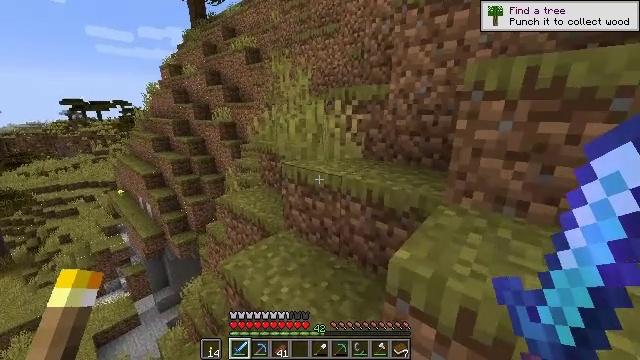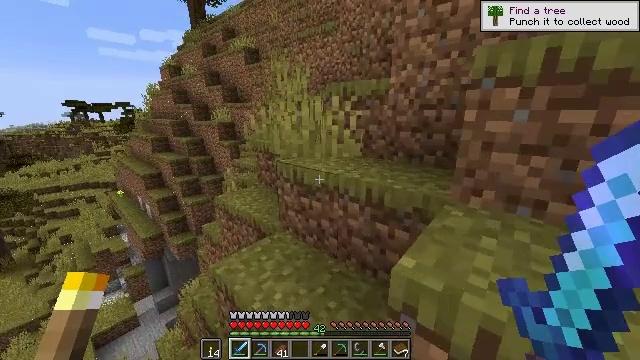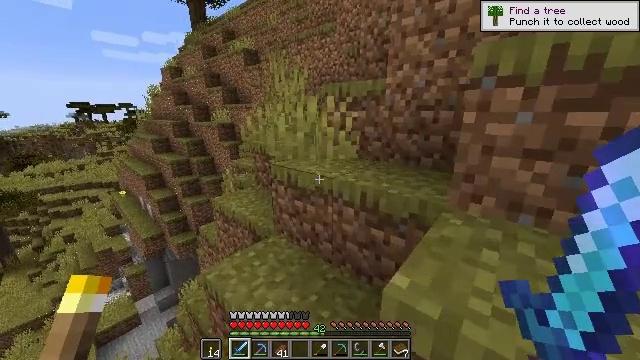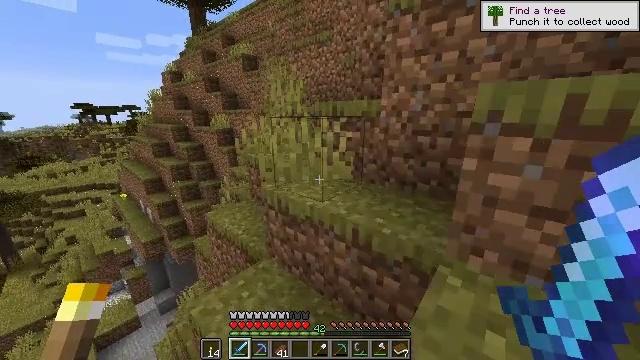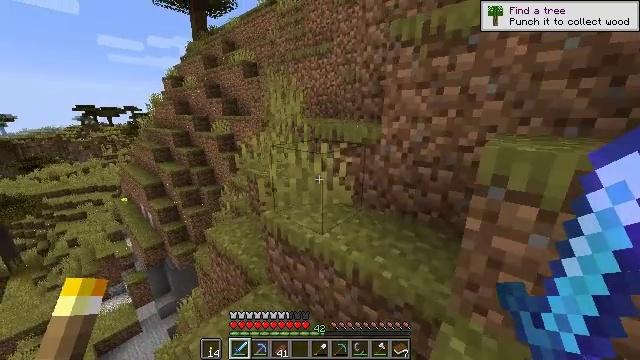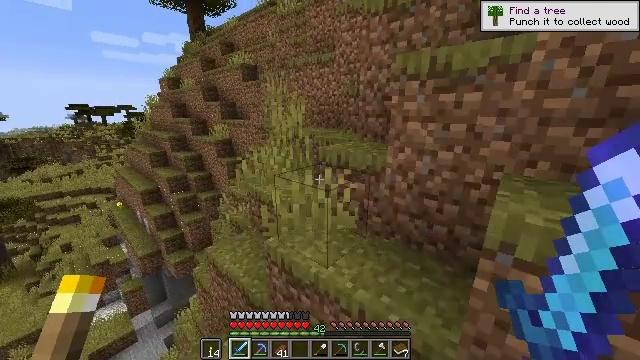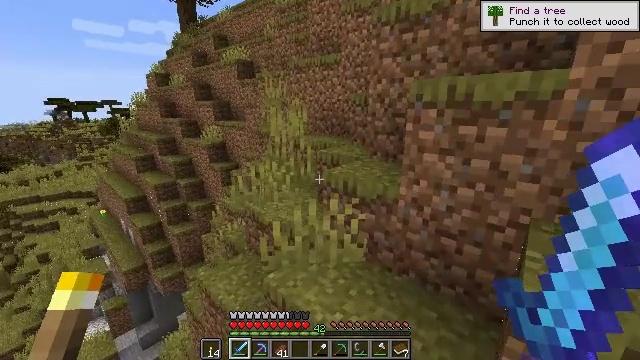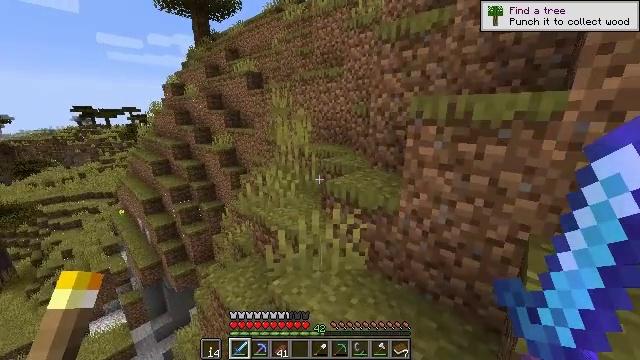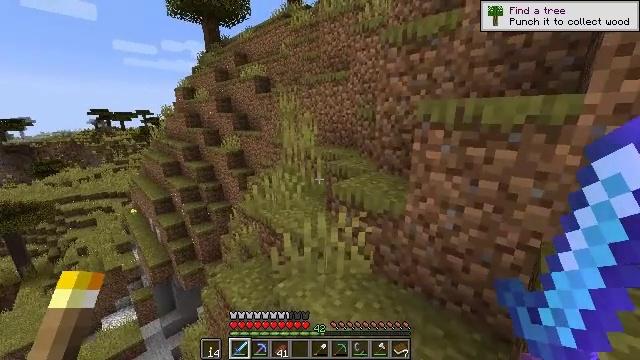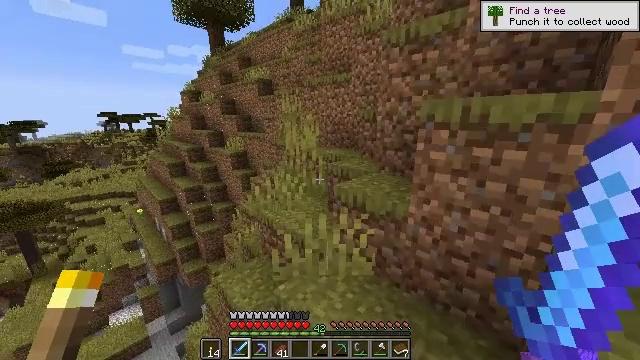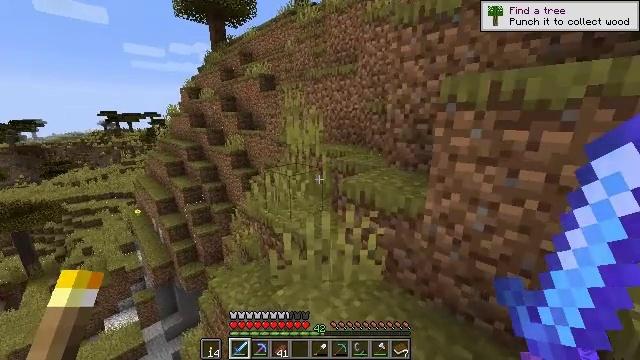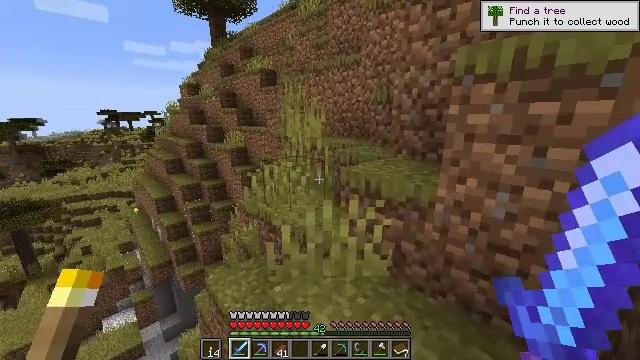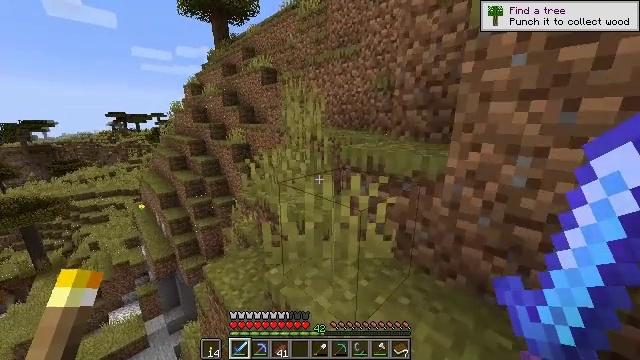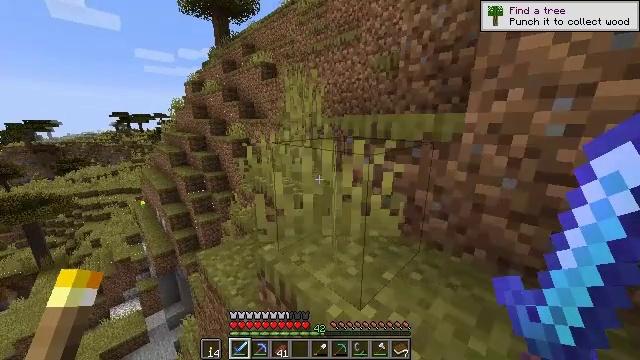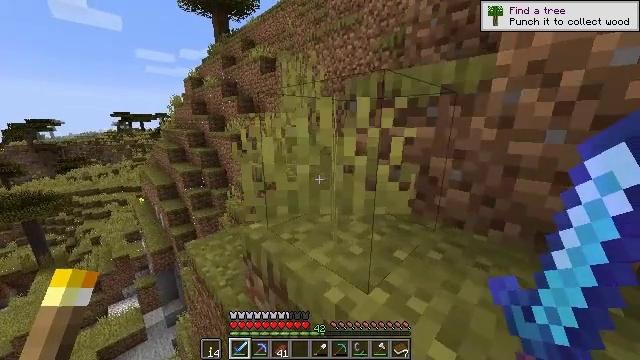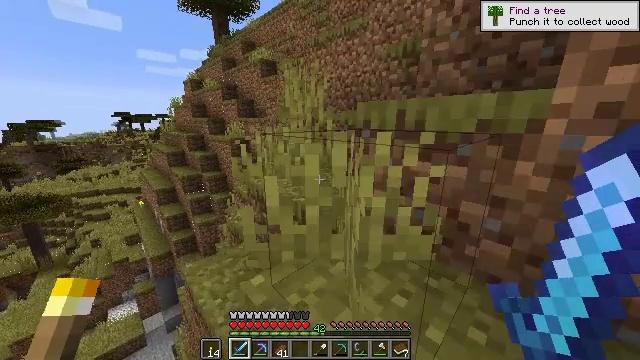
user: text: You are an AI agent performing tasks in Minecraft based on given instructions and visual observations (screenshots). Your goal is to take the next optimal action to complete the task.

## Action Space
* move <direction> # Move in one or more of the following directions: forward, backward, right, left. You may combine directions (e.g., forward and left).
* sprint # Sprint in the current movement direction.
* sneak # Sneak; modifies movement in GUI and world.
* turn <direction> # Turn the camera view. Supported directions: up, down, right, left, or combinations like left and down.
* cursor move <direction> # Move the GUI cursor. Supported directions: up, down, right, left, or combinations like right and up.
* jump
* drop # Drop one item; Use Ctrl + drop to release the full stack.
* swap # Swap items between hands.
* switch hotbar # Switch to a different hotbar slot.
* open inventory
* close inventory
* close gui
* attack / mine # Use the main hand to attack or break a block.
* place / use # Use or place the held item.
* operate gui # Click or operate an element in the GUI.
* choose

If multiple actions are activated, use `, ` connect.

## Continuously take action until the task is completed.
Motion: motion action
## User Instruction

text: Attack the enchanting table to collect it.
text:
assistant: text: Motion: move forward and move right, sprint, jump
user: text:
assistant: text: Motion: move forward and move right, sprint, jump
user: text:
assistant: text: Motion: move forward and move right, sprint, jump
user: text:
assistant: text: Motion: move forward and move right, sprint, jump
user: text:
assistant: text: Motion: move forward and move right, sprint, jump
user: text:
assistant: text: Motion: move forward and move right, sprint, jump
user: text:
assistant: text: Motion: move forward and move right, sprint, jump
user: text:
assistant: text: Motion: move forward, sprint, turn left, jump
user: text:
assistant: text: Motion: move forward, sprint, jump
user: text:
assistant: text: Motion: move forward, sprint, turn left, jump
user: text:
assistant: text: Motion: move forward, sprint, jump
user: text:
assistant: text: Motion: move forward, sprint, jump
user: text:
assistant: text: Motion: move forward, sprint, jump
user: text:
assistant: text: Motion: move forward, sprint, jump
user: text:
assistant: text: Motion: move forward, sprint, jump
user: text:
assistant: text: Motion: move forward, sprint, jump
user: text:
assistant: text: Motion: move forward, sprint, jump
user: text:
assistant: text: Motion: move forward and move right, sprint, jump
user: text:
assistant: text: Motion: move forward and move right, sprint, jump
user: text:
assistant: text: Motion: move forward and move right, sprint, jump
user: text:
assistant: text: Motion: move forward and move right, sprint, jump
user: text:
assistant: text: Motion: move forward and move right, sprint, jump
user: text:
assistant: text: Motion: move forward and move right, sprint, turn up, jump
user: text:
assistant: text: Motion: move forward and move right, sprint, turn up, jump
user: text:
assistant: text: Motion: move forward and move right, sprint, jump
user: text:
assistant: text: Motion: move forward and move right, sprint, jump
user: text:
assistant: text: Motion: move forward and move right, sprint, jump
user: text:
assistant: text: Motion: move forward and move right, sprint, jump
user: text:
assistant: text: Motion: move forward and move right, sprint, jump
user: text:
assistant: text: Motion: move forward and move right, sprint, jump